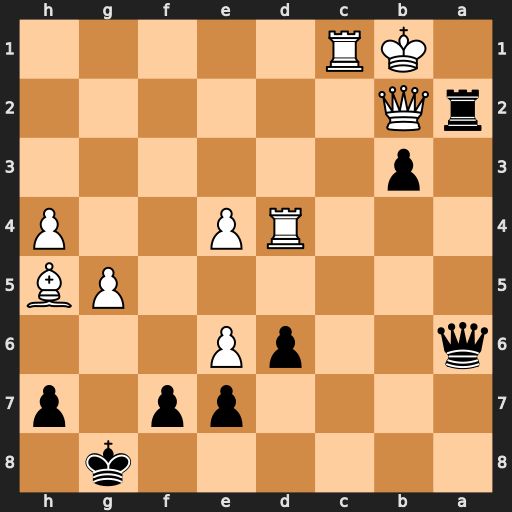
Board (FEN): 6k1/4pp1p/q2pP3/6PB/3RP2P/1p6/rQ6/1KR5
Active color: b
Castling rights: -
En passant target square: -
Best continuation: Rxb2+ Kxb2 Qa2+